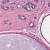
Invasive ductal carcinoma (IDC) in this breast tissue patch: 1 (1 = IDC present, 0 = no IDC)